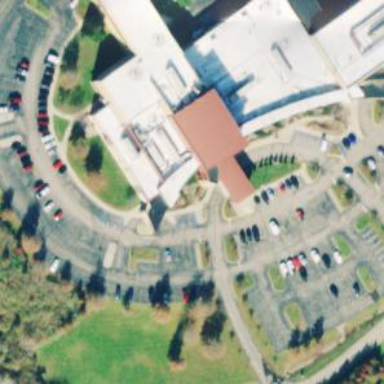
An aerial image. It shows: Hospital building.